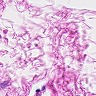
Metastatic tissue present: no